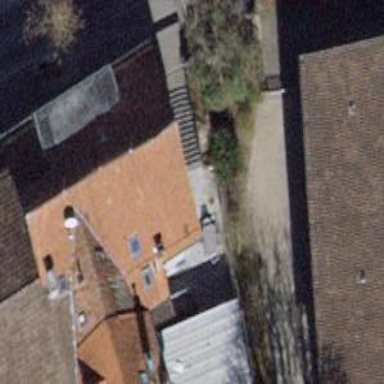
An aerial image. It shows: Restaurant.